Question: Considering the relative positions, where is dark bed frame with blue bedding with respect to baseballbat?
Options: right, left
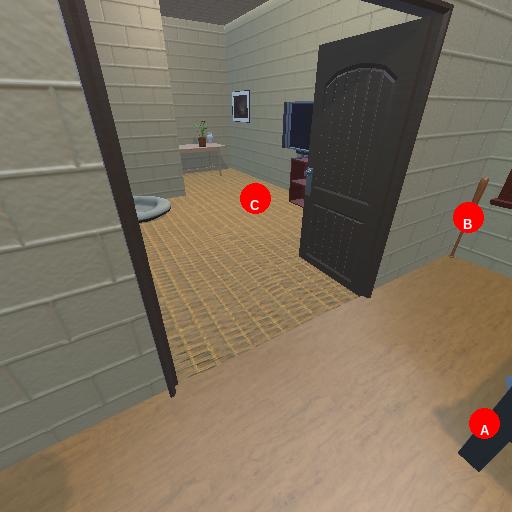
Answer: right